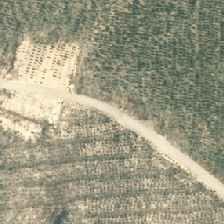
Land cover: harvested_forest